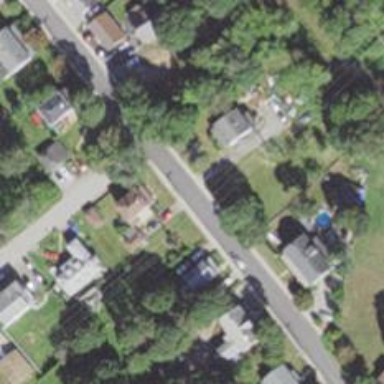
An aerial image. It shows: Residential driveway used as service road.